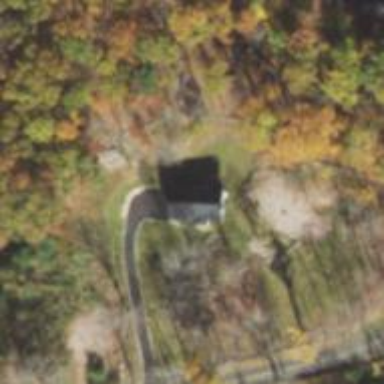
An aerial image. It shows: Driveway leading to service road.